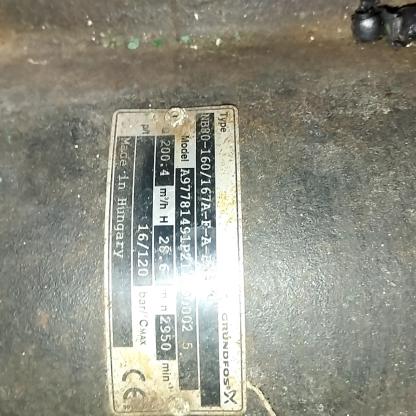
Klasa: tabliczka-znamionowa